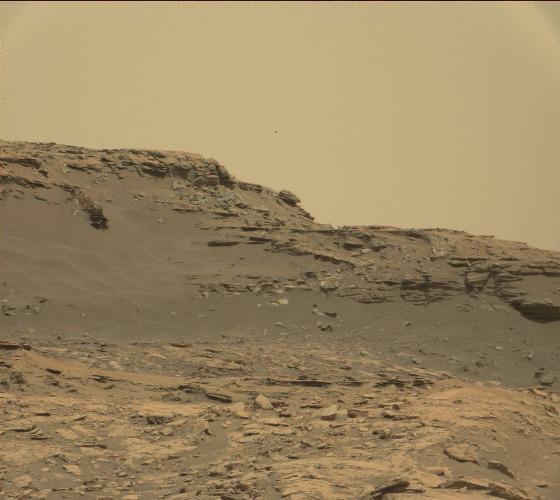
Terrain classes present: Bedrock, Gravel / Sand / Soil, Rock, Shadow, Sky / Distant Mountains